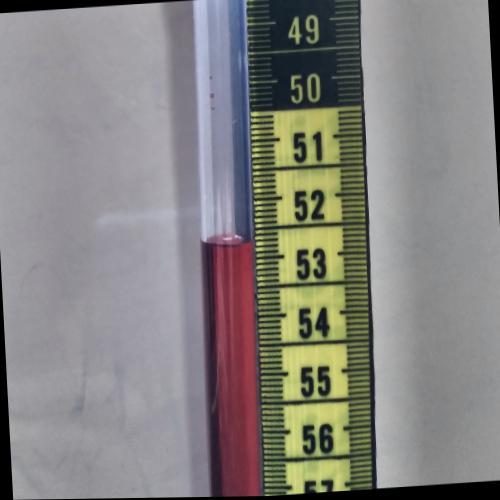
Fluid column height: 52.7 cm